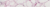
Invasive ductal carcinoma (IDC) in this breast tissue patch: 0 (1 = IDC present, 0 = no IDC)